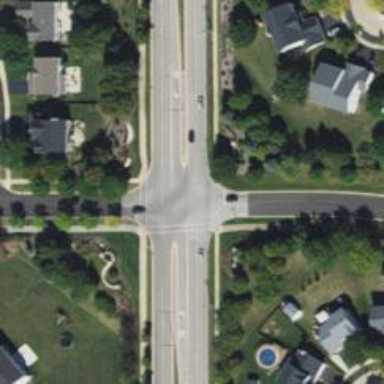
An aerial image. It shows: Stop road.